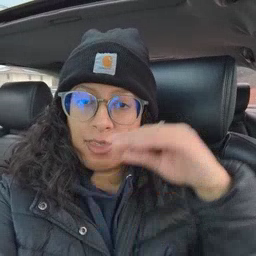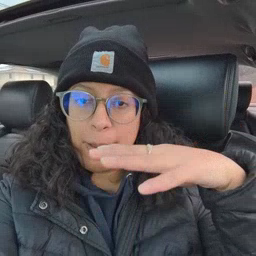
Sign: lamp